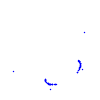
Particle: kaon